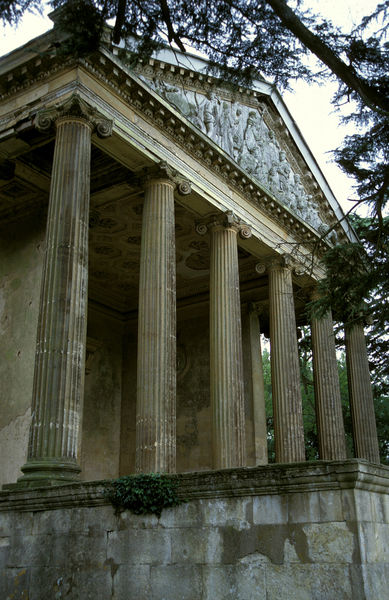
Titel: Temple of Concord and Victory, Portikus
Künstler: James Gibbs
Standort: Stowe, Buckinghamshire
Institution: Stowe Landscape Gardens
Schlagwörter: baum, blau, himmel, weiß, bäume, dreieck, gelb, grün, äste, frankreich, grau, marmor, schwarz, säule, säulen, vordergrund, dach, park, muster, sockel, stein, steine, ast, zweige, gold, decke, klassizismus, pflanze, pflanzen, garten, kanneliert, kannelierung, relief, fassade, giebel, mauer, farbe, farblos, ornamente, verzierung, wandgemälde, stuck, foto, fotografie, eingang, fugen, antike, beton, zweig, moos, nadelbaum, architrav, kapitelle, rom, kapitell, photo, fries, dreiecksgiebel, sims, gesims, skulpturen, efeu, quader, voluten, medallion, kiefer, untersicht, ionisch, portikus, antik, geäst, griechisch, griechenland, nadeln, ionische säulen, kanneluren, tempel, viereckig, kasetten, kassettendecke, plateau, pinie, basis, dorisch, schnecken, sechs, kannelüren, mausoleum, römisch, relieff, klassisch, monument, gebälk, klenze, klassizistisch, gibel, cella, verziehrung, bewuchs, tempelfront, tympanon, ionische ordnung, kasettendecke, überwuchert, thympanon, dreieckgiebel, guttae, grichisch, tempelchen, entasis, kannelur, ionica, säulenportikus, jonisch, haööe, lärche, relie, lerche, kanelliert, stowe, ionika, verwittert, taghell, charlottenburg, verwitterung, zwig, mudter, panthenon, kanneluten, kassetendeke, goldenes dreieck, schäulen, kassettendeck, kassentendecke